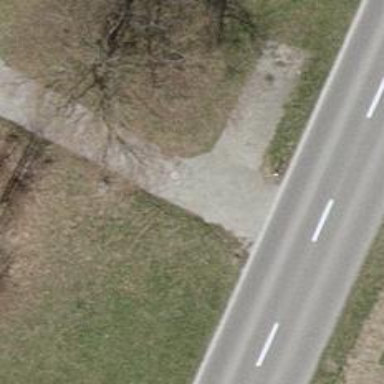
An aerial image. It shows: Service road with surface made of paving stones.